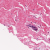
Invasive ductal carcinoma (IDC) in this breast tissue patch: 0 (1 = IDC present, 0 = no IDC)